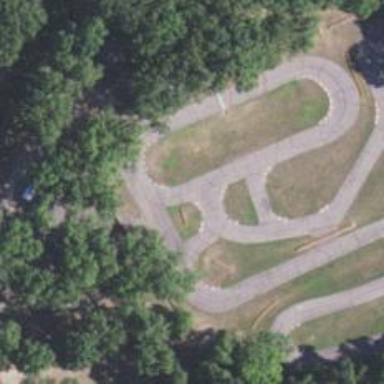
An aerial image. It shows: Karting raceway road for racing enthusiasts.